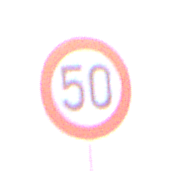
Verkehrszeichen: Geschwindigkeit50
Umgebung: Outdoor, Urban
Tageszeit: SunriseSunset
Wetter: Clear
Licht: Natural
Jahreszeit: NotSpecified
Kontrast: MediumContrast